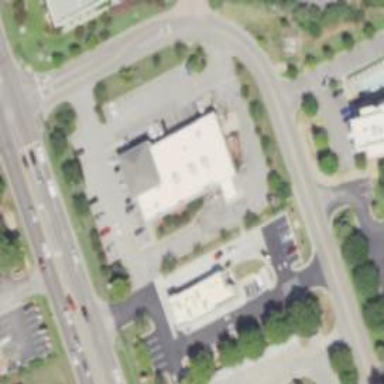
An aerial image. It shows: Pharmacy providing healthcare services.